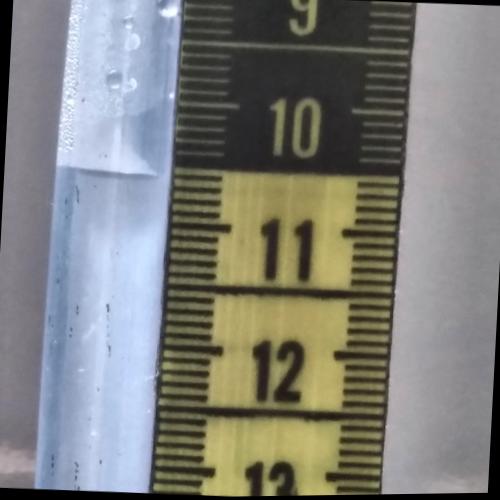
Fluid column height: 10.6 cm